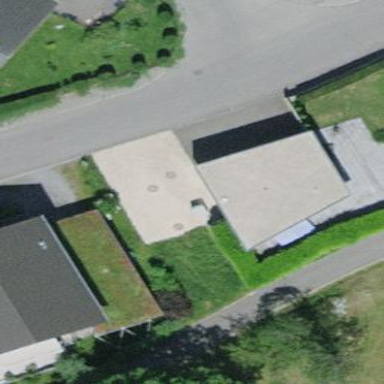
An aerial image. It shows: Garage building.